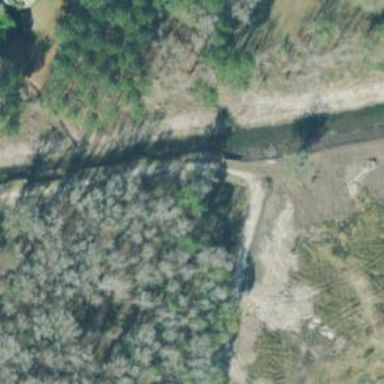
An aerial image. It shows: Canal.